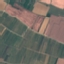
Label: PermanentCrop